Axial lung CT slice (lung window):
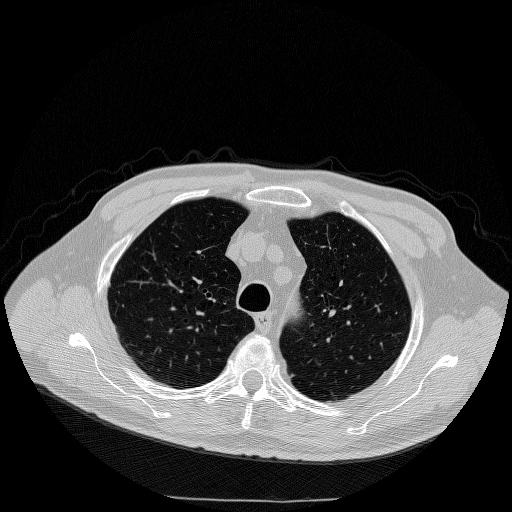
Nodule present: no